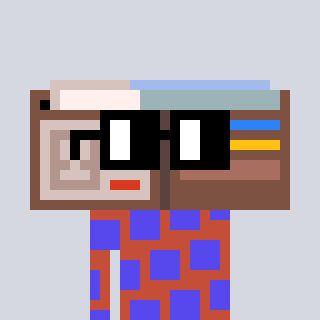
a pixel art character with square black glasses, a wallet-shaped head and a rust-colored body on a cool background